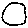
Label: circle